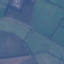
Label: Pasture